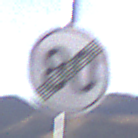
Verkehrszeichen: EndeGeschwindigkeit80
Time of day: MorningAfternoon
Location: Outdoor (Nature)
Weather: PartlyCloudy
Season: NotSpecified
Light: Natural